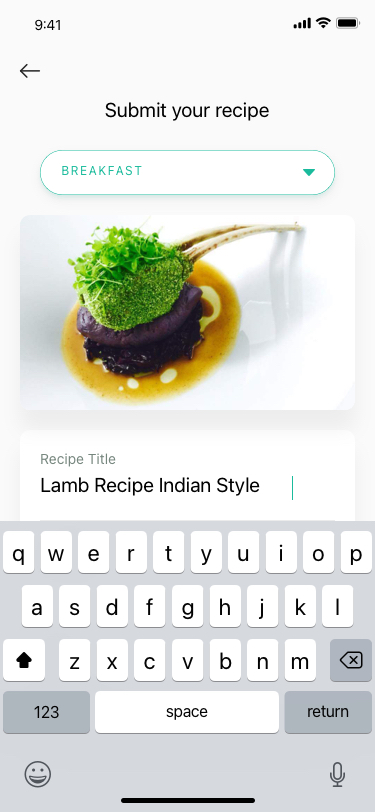
Text in this UI design:
Put every step with enter
Direction
Separate with comma
Ingredients
Recipe Title

Lamb Recipe Indian Style
Breakfast
Submit your recipe